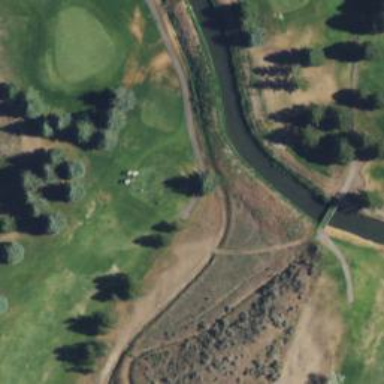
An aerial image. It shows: Pathway for golfing.